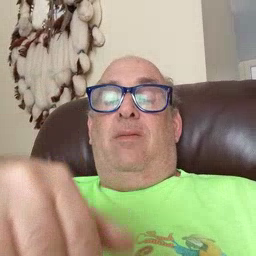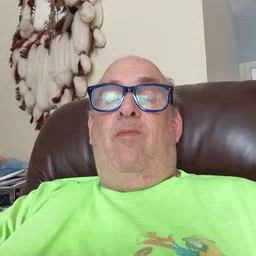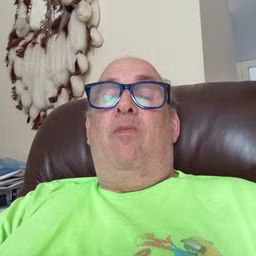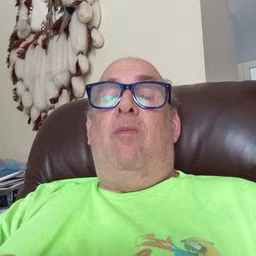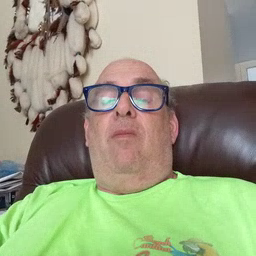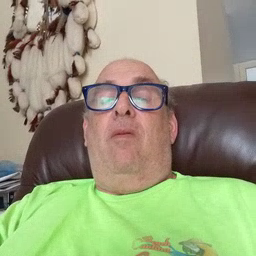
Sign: night